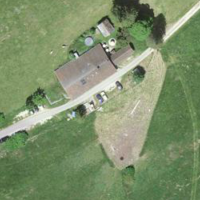
EUNIS habitat code: 23
Species observed at this site:
Petasites albus